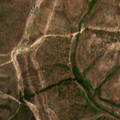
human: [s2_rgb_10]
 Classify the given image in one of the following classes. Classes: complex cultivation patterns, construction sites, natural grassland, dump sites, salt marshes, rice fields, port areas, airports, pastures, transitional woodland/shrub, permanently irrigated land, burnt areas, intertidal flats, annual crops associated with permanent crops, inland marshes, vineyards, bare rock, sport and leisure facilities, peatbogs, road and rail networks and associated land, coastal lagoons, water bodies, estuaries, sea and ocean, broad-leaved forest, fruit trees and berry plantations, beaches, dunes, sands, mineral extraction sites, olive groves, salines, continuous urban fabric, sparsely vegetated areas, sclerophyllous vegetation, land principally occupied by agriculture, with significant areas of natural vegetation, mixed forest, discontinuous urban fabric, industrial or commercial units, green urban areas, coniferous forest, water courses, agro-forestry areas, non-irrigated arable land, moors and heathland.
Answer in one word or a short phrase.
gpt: broad-leaved forest, mixed forest, transitional woodland/shrub